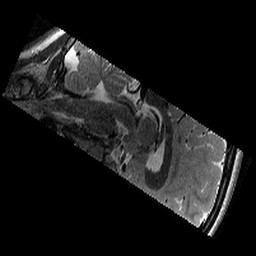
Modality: T2w
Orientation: sagittal
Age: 11
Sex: male
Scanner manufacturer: siemens
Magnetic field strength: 3 T
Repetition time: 9.23 s
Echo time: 0.067 s